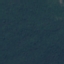
Land use / land cover class: Forest